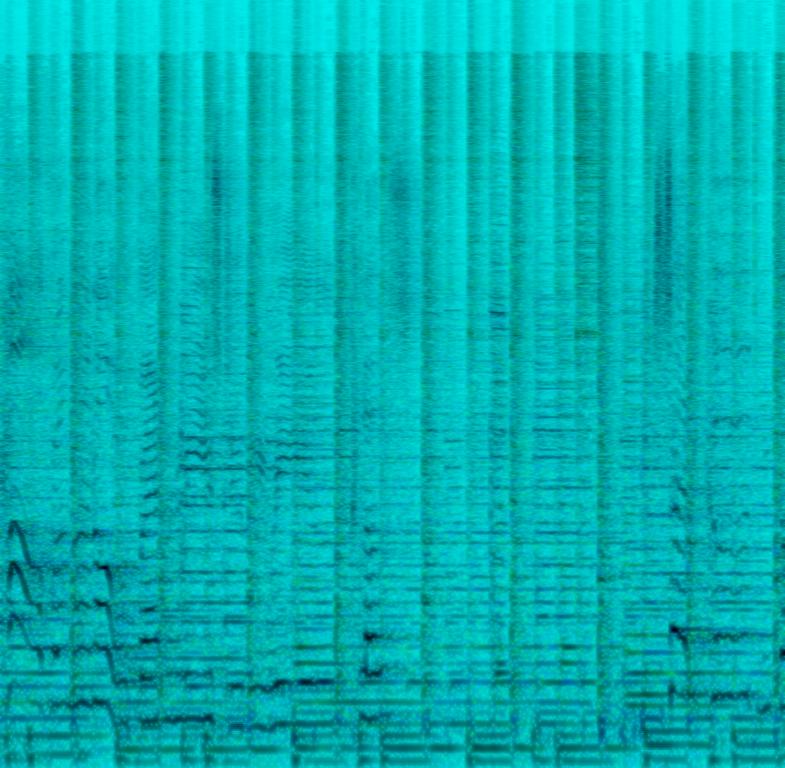
The low quality recording features a live performance of a rock song that consists of flat male vocal singing over a wide electric guitar melody, groovy keys chords, located in the right channel of the stereo image, smooth bass guitar, shimmering open hats and hi hats and punchy kick and snare hits. It sounds groovy, funky and easygoing - like something you could lightly dance to.